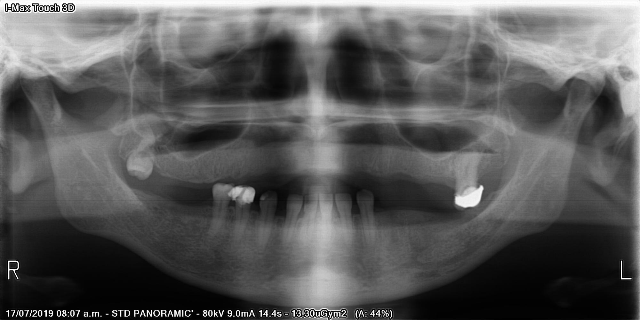
adult